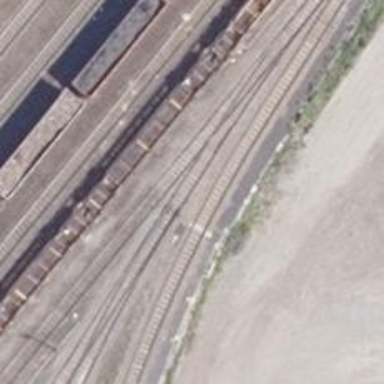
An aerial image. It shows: Railway switch.